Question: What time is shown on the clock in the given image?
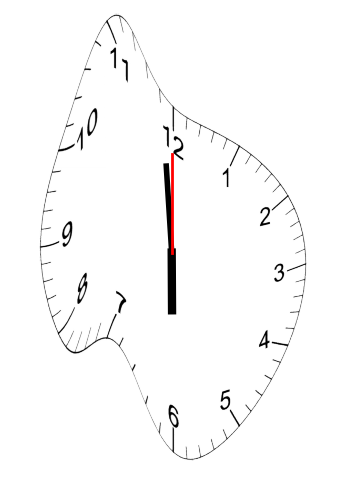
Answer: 05:59:00